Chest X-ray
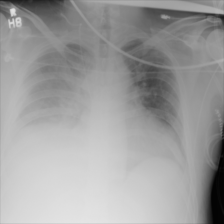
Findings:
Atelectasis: negative
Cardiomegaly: negative
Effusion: negative
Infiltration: negative
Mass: negative
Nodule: negative
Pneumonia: negative
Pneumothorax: negative
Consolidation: negative
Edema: negative
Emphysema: negative
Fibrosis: negative
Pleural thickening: negative
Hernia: negative